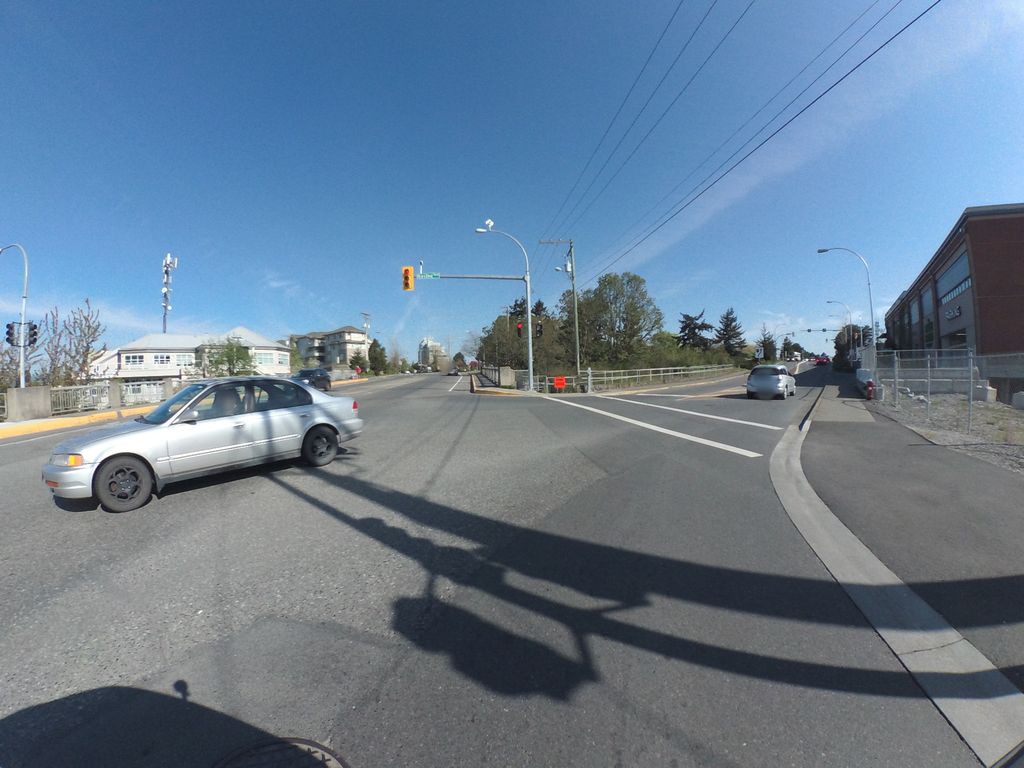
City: victoria